Field crop: maize
Growth stage: 2
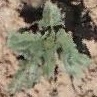
Species: datura